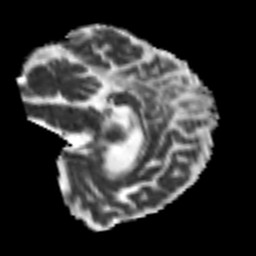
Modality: MD
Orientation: sagittal
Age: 65
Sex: female
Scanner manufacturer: siemens
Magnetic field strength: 3 T
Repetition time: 7.3 s
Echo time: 0.087 s